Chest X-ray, AP view. Patient: 33 years old, sex M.
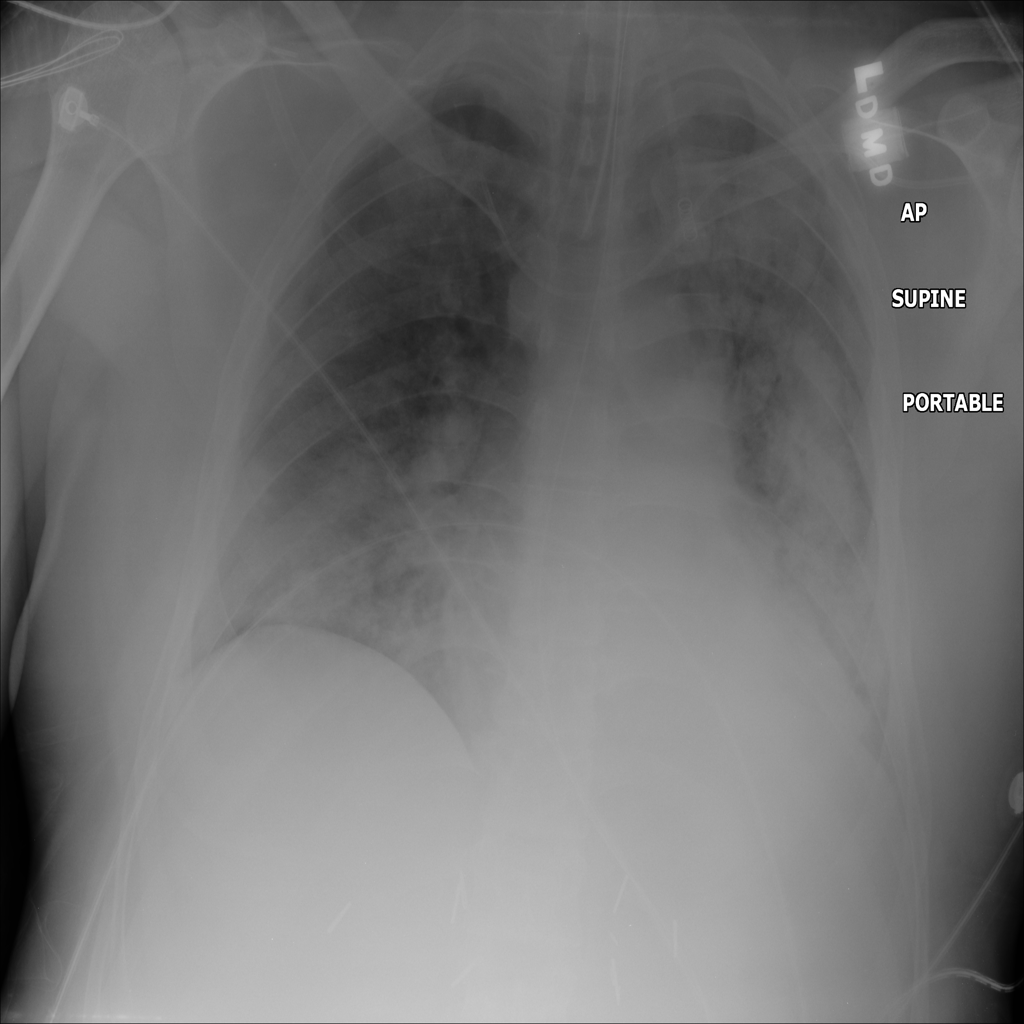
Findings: Edema, Infiltration, Mass, Pneumonia